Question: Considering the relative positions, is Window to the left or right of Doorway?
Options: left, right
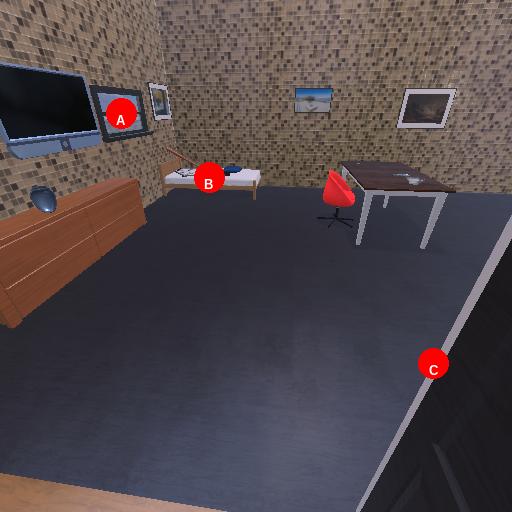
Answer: left